Question: I am developing a sip call tracking application. I have used Tag ID fields to connect the two call legs
of a call. But some times tag ids will not be same.
What i have done is -
The tag ids are associated to a corresponding Call ID.
Is there any other field i need to consider for identifying legs(dialogues) of a call.

The above one is an exmple for 1 call with tag ids. Different colors used for two legs. And the only similarity i have got a number in tag id's. is the server ip.
I have to find strong connection between the call legs. Please help me...
And please suggest me some links to solve this issue..
thank u...
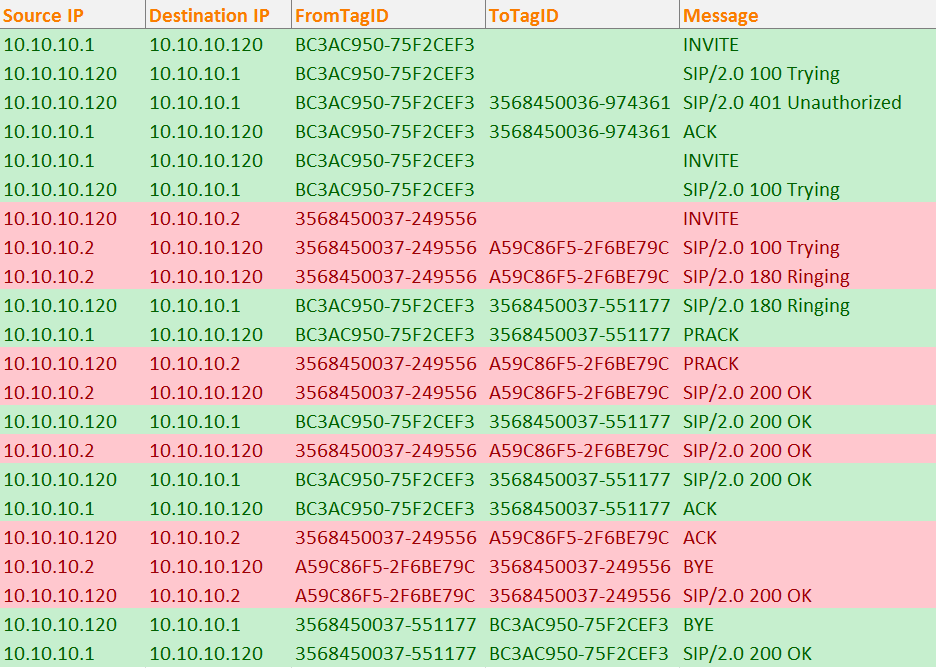
Answer: The Call-ID, From tag and To tag are all that's used to identify a dialog. From the <URL>. The only trick is matching up local and remote tags, i.e. the To header tag at one end of the call matches the From header tag at the other end of the call and vice-versa.
> A dialog is identified at each UA with a dialog ID, which consists of
a Call-ID value, a local tag and a remote tag. The dialog ID at each
UA involved in the dialog is not the same. Specifically, the local
tag at one UA is identical to the remote tag at the peer UA. The
tags are opaque tokens that facilitate the generation of unique
dialog IDs.
Following your edit with the table containing the IP addresses and tags there are two completely separate calls involved which each have their own dialog. I guess that your question was more along the lines of how to match two different dialogs from two separate calls rather than trying to match in-dialog transactions/requests.
There actually isn't anything in the SIP headers you can use to match two independent SIP dialogs to know that the calls have been bridged together. I assume you are working with a B2BUA since it's the only common SIP element that bridges calls. One way to match the dialogs is to look into the SDP carried in the INVITE requests and responses. At the very least you can get the port number each leg is sending and receiving on and match them that way.